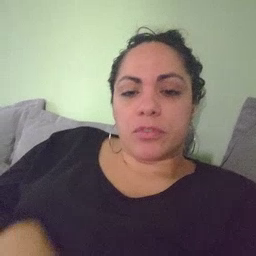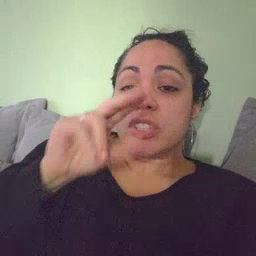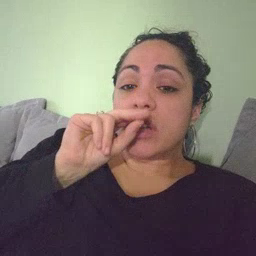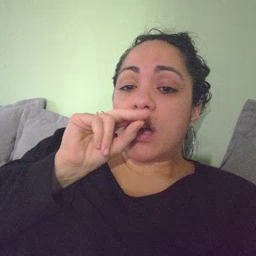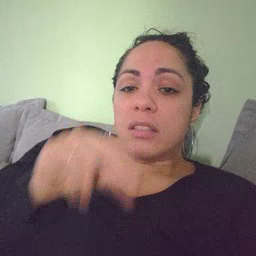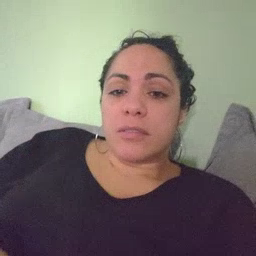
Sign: duck